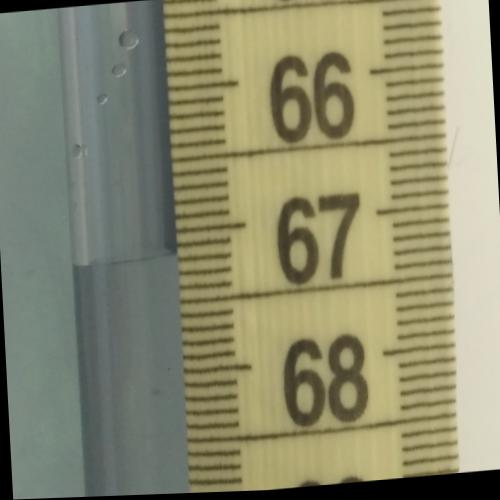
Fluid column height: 67.2 cm